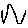
Label: zigzag